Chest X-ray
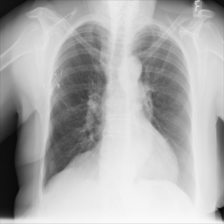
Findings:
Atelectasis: negative
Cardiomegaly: negative
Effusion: negative
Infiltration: negative
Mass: negative
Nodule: negative
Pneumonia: negative
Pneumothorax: negative
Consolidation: negative
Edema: negative
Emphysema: negative
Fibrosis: negative
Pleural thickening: negative
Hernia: negative